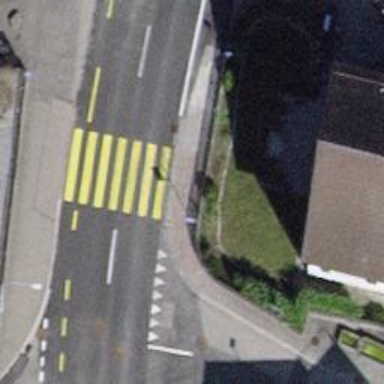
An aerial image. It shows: Secondary road with sidewalks on both sides.